Field crop: maize
Growth stage: 1
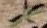
Species: atriplex